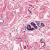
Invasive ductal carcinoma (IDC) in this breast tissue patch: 0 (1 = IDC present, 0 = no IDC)